Экспериментатор Глюк бросает шарик от пинг-понга массой $m$ с балкона $17$ этажа вертикально вверх со скоростью $v_0$. При полёте на шарик действует сила сопротивления, прямо пропорциональная скорости. Перед падением на землю шарик двигался с постоянной скоростью $v_2$.
Найдите скорость шарика $v_{\max}$, при которой его кинетическая энергия меняется быстрее всего в процессе движения.
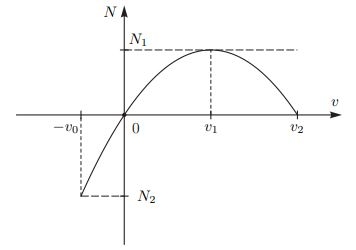
Решение: Скорость изменения кинетической энергии тела — это мощность приложенных к нему сил. На шарик действуют сила тяжести и сила сопротивления воздуха. По условию сила сопротивления пропорциональна скорости: $$ \vec{F_{c}}=-\alpha \vec{v}. $$ Суммарная мощность сил, приложенных к шарику: $$ N=(m\vec{g}+\vec{F_{c}}) \cdot \vec{v}=mgv-\alpha v^{2}, \quad (1) $$ где $v$ — проекция скорости шарика $\vec{v}$ на ось, направленную вертикально вниз. При падении шарик будет ускоряться, пока сила сопротивления не уравновесит силу тяжести. Зная скорость установившегося движения $v_{2}$, найдём коэффициент $\alpha$, записав для шарика второй закон Ньютона в проекции на ось, направленную вертикально вниз, и приравняв ускорение нулю: $$ 0=mg-\alpha v_{2}, \quad \text{ откуда } \quad \alpha=\frac{mg}{v_{2}}. $$ В процессе движения скорость $v$ изменяется от $-v_{0}$ до $v_{2}$. Выражение для мощности $(1)$ можно привести к виду: $$ N=\frac{mgv_{2}}{4}-\frac{mg}{v_{2}} \left(v-\frac{v_{2}}{2}\right)^{2}. $$ График этой зависимости — парабола с вершиной в точке $v_{1}=v_{2}/2$, показанная на рисунке ниже.  Как видно из графика, максимальная (по модулю) скорость изменения кинетической энергии достигается либо при $v=v_{1}$, либо при $v=-v_{0}$. В первом случае мощность $N_{1}=\frac{mgv_{2}}{4}$, во втором $n_{2}=\frac{mgv_{2}}{4}-\frac{mg}{v_{2}}\left(v_{0}+\frac{v_{2}}{2}\right)^{2}$. Сравнив $N_{1}$ и $N_{2}$, найдём, что при $v_{0} < v_{к} =\frac{(\sqrt{2}-1)}{2}v_{2}$ мощность $N_{1} > N_{2}$ и, следовательно, $v_{\max}=v_{1}$; при $v_{0} > v_{к}$, наоборот, $N_{2} > N_{1}$ и $v_{\max}=v_{0}$. При $v_{0}=v_{к}$ верны оба ответа.
Ответ: Сравнив $N_{1}$ и $N_{2}$, найдём, что при $v_{0}< v_{к}=\frac{(\sqrt{2}-1)}{2} v_{2}$ мощность $N_{1}>N_{2}$ и, следовательно, $v_{\max }=v_{1}$; при $v_{0}>v_к$, наоборот, $N_{2}>N_{1}$ и $v_{\max }=v_{0} .$ При $v_{0}=v_к$ верны оба ответа.
Темы:
T, Механика, Кинематика, Вязкое трение, Всероссийские, Энергия